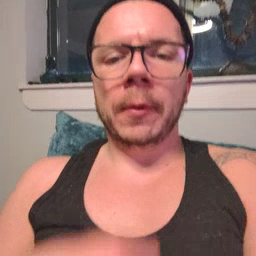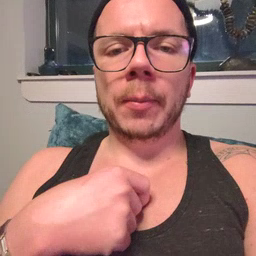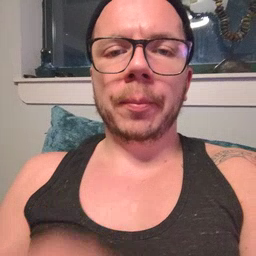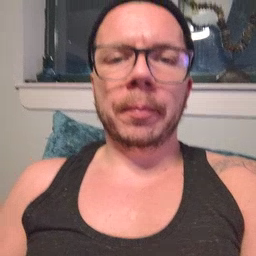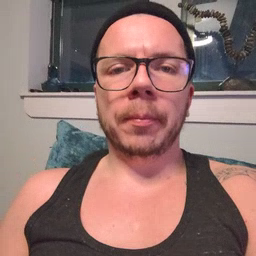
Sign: zipper